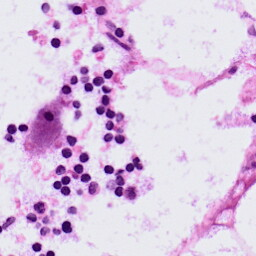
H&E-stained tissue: LymphNode